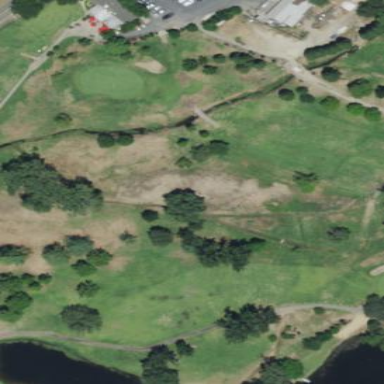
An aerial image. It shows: Water hazard on golf course.